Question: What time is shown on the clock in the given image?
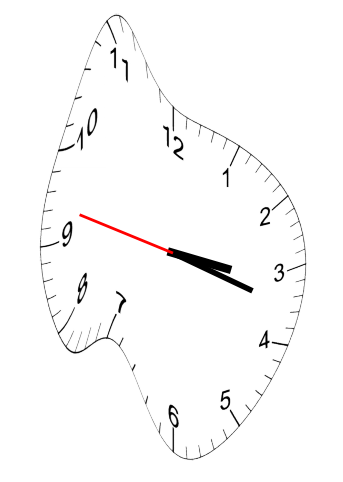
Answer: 03:17:47